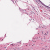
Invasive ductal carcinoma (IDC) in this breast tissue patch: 0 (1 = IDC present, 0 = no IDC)